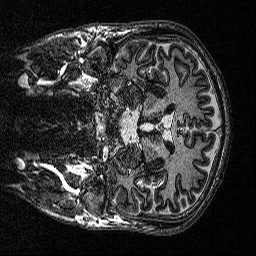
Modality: MP2RAGE
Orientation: coronal
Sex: male
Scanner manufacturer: siemens
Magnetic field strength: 3 T
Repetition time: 5 s
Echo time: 0.00292 s